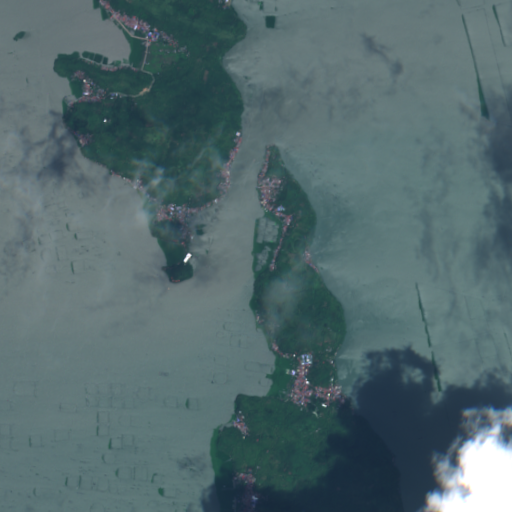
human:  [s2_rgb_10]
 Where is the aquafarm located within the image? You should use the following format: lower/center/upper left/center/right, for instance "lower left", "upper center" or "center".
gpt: The aquafarm is located in the center of the image.
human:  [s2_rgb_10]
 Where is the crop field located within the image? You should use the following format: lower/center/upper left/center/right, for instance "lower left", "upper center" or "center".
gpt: The crop field is located in the upper left of the image.
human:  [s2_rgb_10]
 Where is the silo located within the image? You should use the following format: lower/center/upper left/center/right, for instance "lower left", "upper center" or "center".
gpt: The silo is located in the center of the image.
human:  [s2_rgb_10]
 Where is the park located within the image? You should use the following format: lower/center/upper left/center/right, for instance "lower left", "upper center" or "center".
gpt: There is no park in the image.